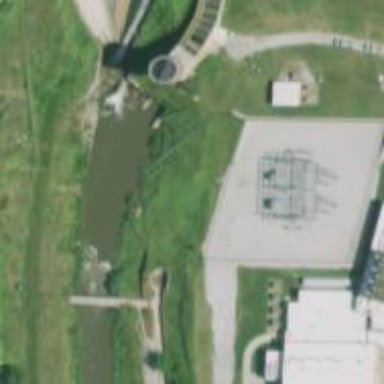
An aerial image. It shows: Chain link fence surrounds power substation.